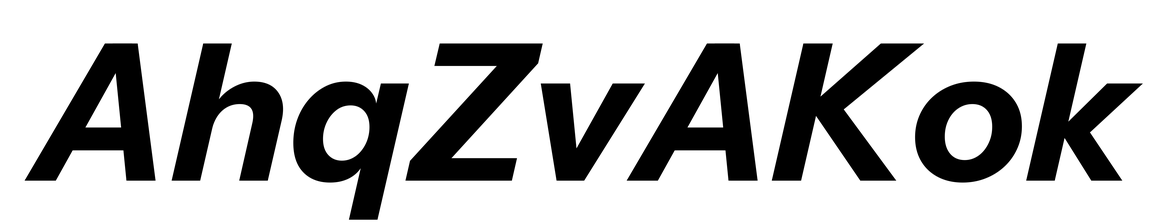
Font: InstrumentSans-Italic_Bold_Italic